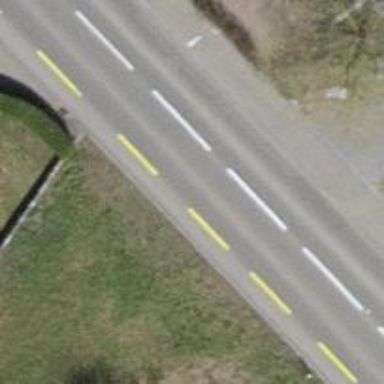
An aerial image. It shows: Tertiary road with asphalt surface. There is cycle lane on the left side of the road.